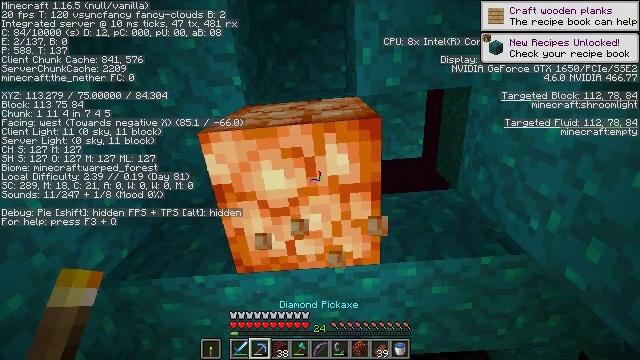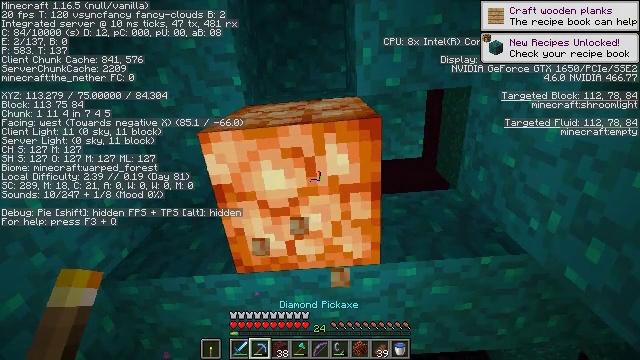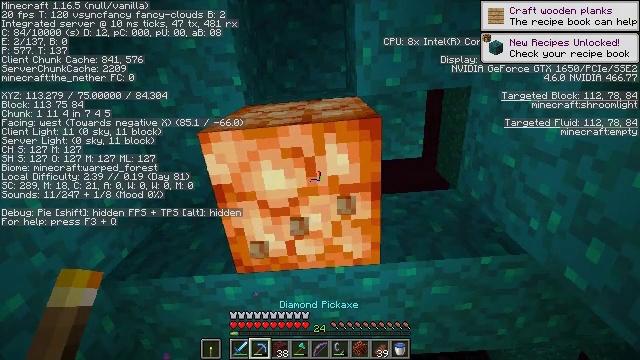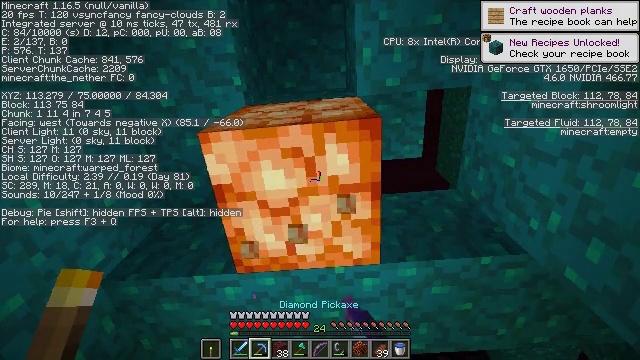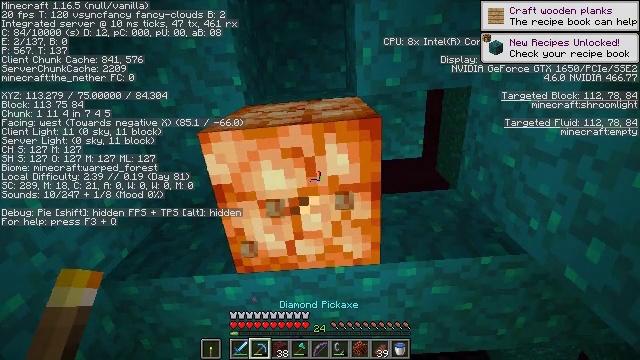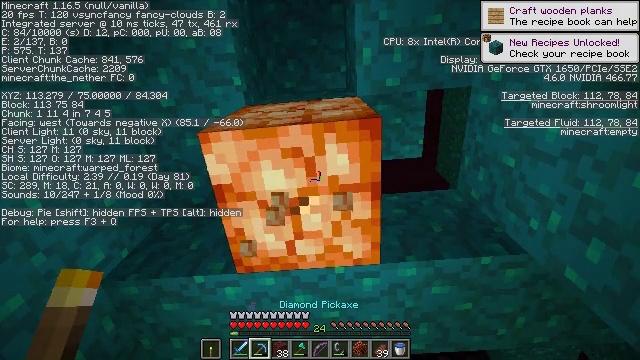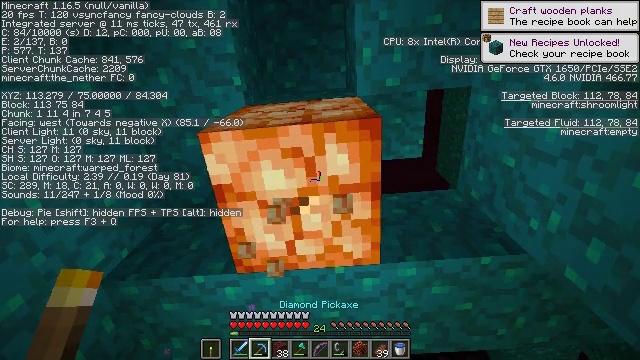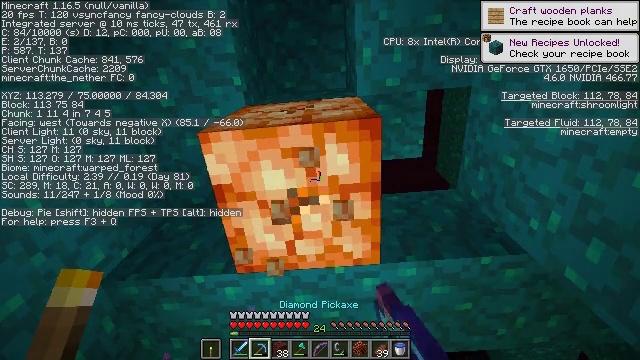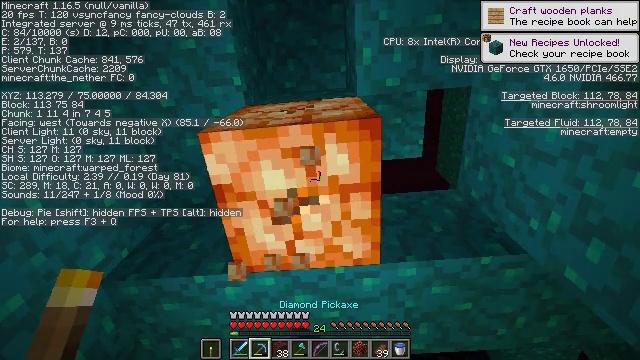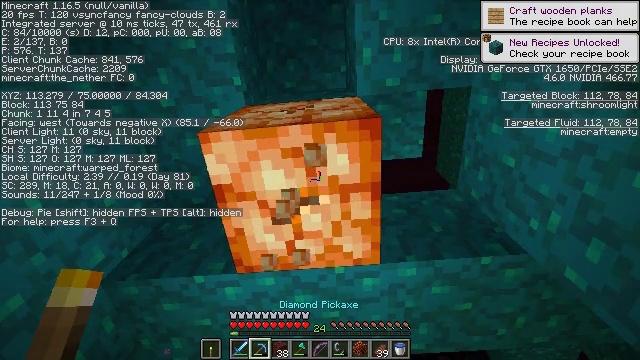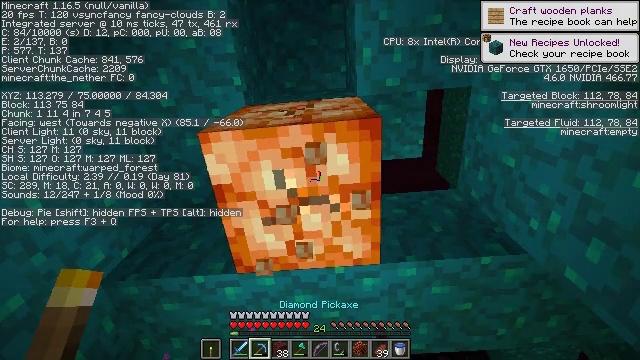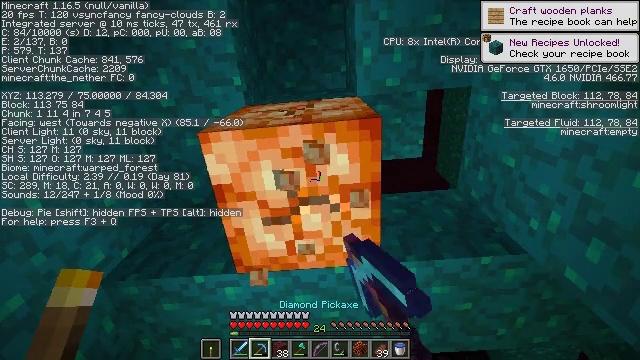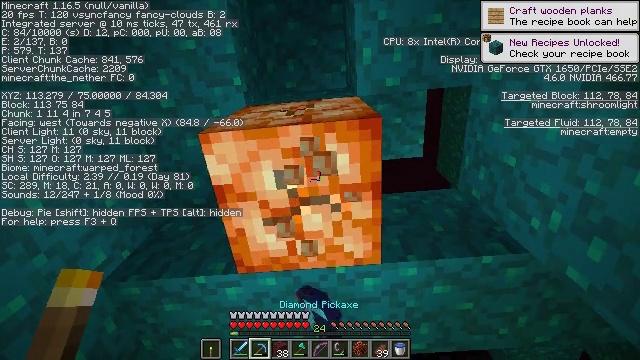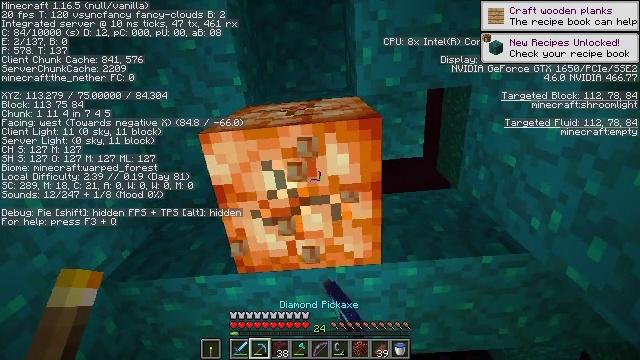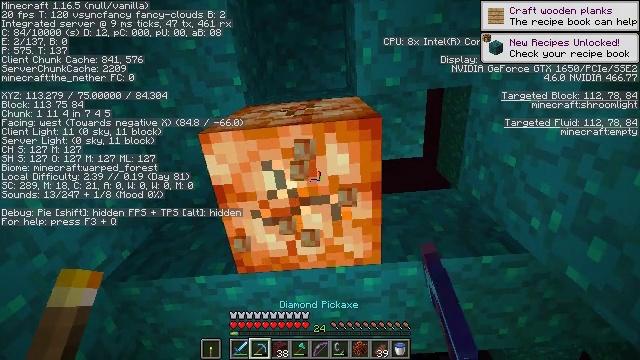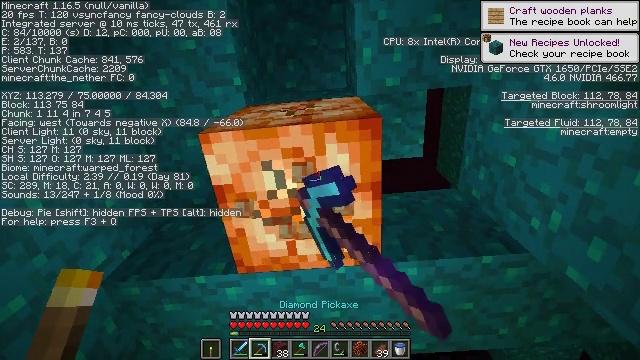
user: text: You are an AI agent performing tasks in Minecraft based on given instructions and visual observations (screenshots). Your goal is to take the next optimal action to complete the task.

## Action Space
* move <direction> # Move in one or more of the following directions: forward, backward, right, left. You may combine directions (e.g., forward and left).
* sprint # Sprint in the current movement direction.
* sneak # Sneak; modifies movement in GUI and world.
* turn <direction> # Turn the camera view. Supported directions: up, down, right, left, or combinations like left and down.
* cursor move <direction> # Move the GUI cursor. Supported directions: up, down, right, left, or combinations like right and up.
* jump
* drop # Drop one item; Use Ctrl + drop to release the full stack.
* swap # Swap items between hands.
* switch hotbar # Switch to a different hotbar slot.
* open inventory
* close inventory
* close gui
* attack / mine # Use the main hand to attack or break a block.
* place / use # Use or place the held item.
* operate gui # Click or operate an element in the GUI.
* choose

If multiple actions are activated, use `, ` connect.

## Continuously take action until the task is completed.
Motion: motion action
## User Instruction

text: Attack the shroomlight to pick it up.
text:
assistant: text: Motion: no_op
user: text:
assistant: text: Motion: attack / mine
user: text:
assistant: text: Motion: attack / mine
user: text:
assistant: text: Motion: attack / mine
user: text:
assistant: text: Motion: attack / mine
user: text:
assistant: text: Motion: attack / mine
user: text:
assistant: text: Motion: attack / mine
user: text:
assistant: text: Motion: attack / mine
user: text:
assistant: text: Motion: attack / mine
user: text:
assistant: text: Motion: attack / mine
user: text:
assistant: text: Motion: attack / mine
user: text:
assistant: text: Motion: attack / mine
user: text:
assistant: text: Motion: attack / mine
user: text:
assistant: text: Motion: attack / mine
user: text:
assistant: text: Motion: attack / mine
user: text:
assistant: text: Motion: attack / mine
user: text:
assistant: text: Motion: attack / mine
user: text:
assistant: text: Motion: attack / mine
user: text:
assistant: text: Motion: attack / mine
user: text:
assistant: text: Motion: attack / mine
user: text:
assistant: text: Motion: attack / mine
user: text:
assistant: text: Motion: attack / mine
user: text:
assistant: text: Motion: attack / mine
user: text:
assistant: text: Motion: attack / mine
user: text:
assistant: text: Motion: attack / mine
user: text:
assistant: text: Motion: attack / mine
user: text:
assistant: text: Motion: attack / mine
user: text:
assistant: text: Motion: attack / mine
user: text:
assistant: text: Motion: attack / mine
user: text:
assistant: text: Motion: attack / mine